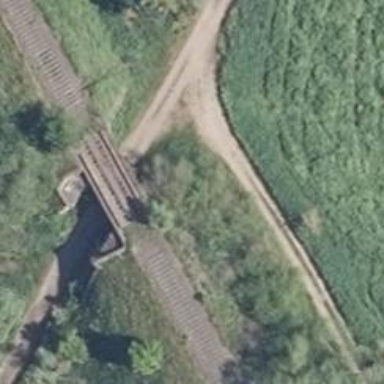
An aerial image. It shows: Abandoned railway bridge.